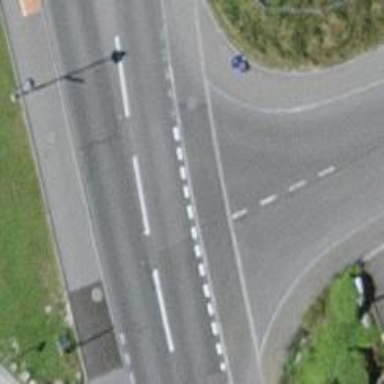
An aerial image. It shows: Unmarked road crossing.